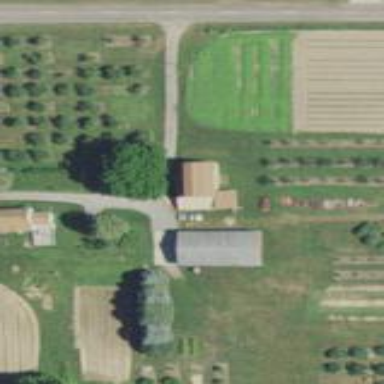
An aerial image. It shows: Farmyard area.